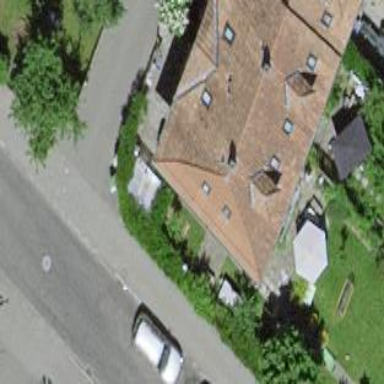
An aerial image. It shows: Residential building with gabled roof covered in maroon roof tiles. The roof orientation is across the building.